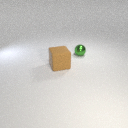
large brown rubber cube in front of small green metal sphere